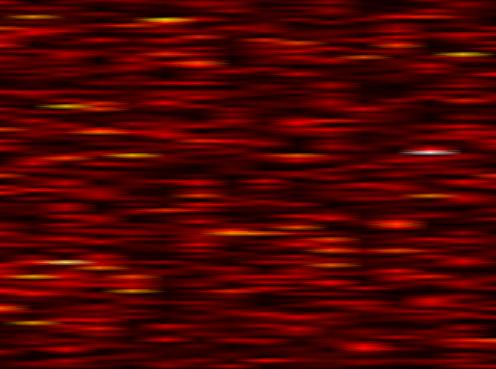
Label: WOLA